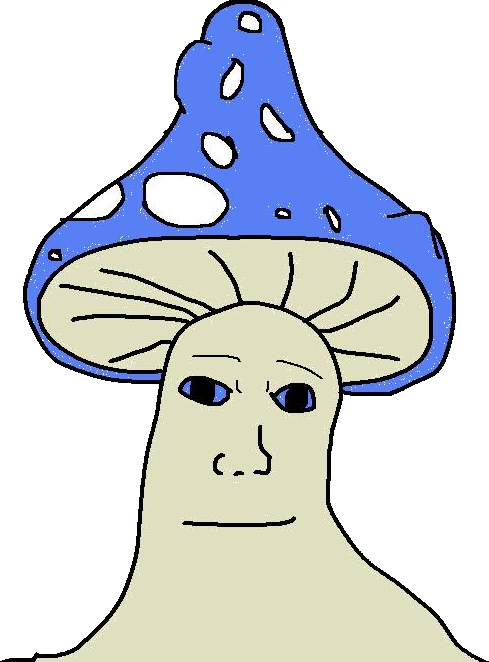
Label: 5_Shroomjak